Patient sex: F
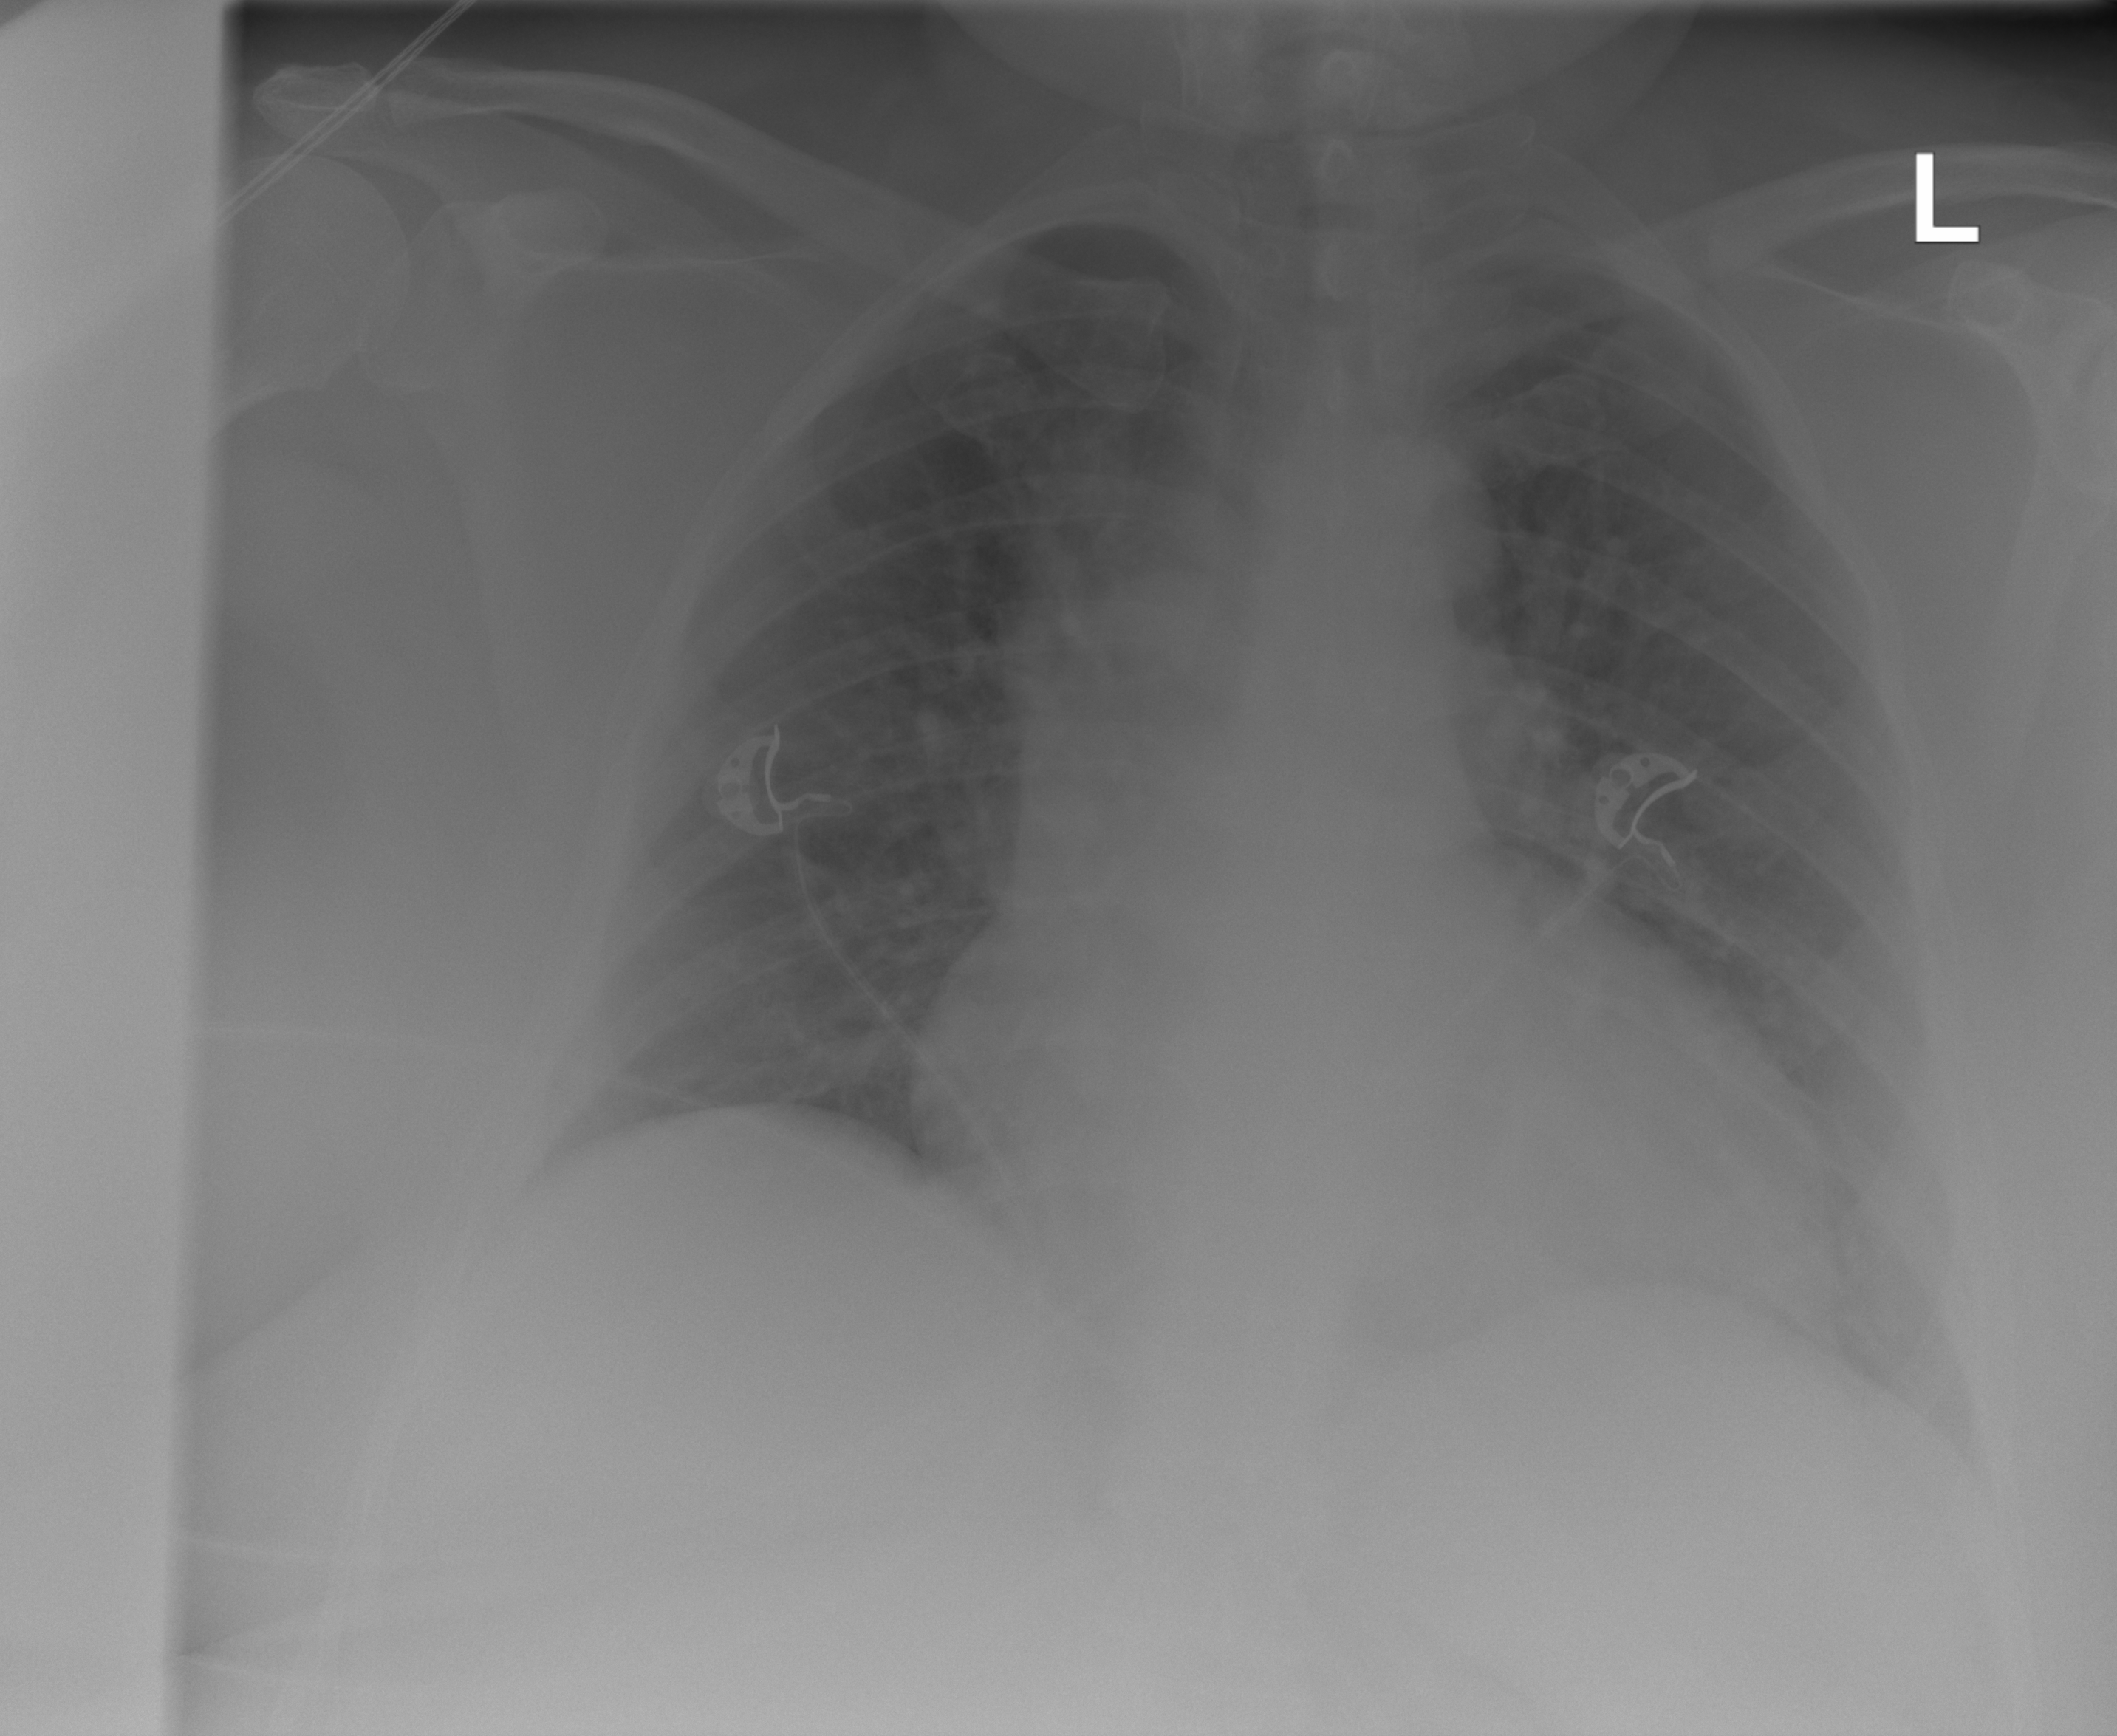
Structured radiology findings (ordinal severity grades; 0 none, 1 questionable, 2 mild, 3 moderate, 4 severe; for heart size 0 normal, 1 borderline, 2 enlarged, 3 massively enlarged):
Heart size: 2
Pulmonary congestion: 2
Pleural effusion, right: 0
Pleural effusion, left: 0
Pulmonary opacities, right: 0
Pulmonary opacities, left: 0
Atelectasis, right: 0
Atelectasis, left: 0